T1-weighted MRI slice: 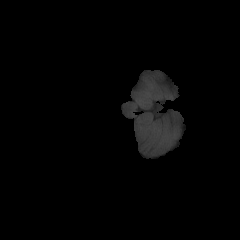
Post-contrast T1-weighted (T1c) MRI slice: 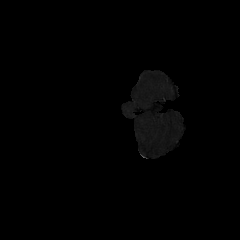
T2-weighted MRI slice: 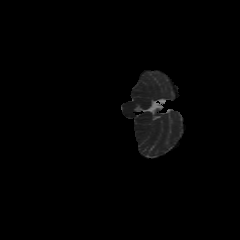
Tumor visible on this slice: no